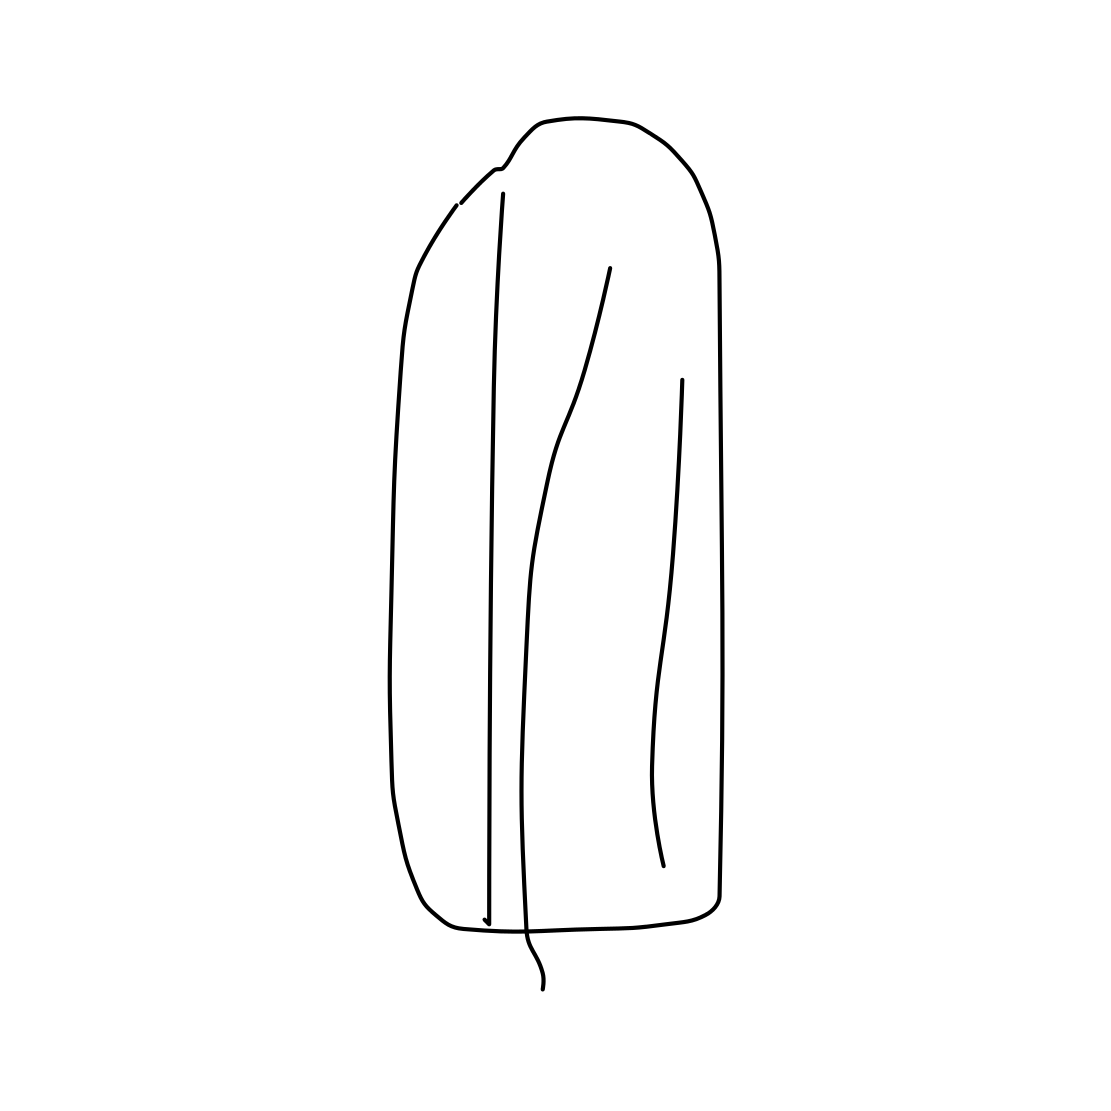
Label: banana